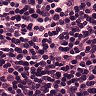
Metastatic tissue present: no